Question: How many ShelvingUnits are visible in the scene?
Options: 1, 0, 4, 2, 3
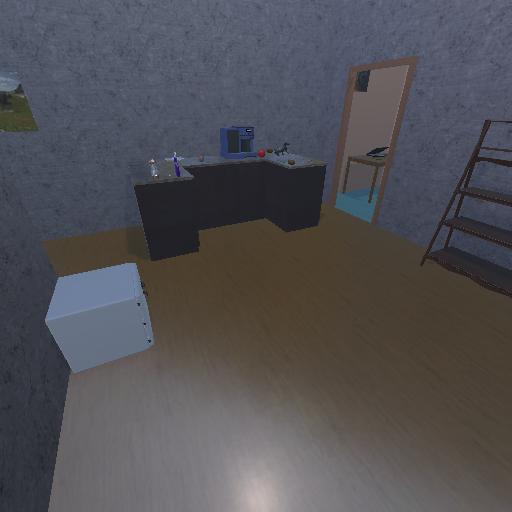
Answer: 1